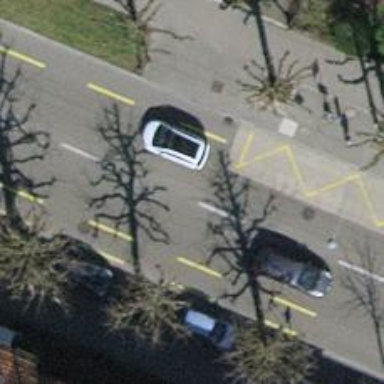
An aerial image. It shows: Primary highway with asphalt surface. It includes cycle lane with trolley wires.